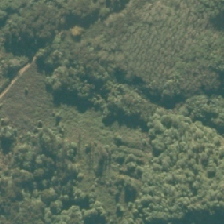
Land cover: manuka_kanuka